Question: In the each cell in a column I have this information in the cells:
A1 values:
'Depth=standard;Size=1 section;Doors=hinged solid;Interior configuration=shelves;Compressor HP=1/2 HP;Interior finish=stainless steel;Exterior finish=stainless steel;Refrigeration=top mount self-contained'
A2 values:
'Top openings= 6 pan;Size=1 section;Compressor HP=1/6 HP;Style=drawers;Exterior finish=stainless steel;Interior finish=stainless steel;Refrigeration=rear mounted'
A3,A4,A5 etc all follow similar formats
I need some method of abstracting out the following information into its own cells:

I need each semicolon separated value to be checked if there is a column name for it already, if not, make a new column and put all corresponding values where they need to be
I thought about using text->columns and then using index/match but I haven't been able to get my match criteria to work correctly. Was going to do this for each unique column. Or do I need to use VBA?
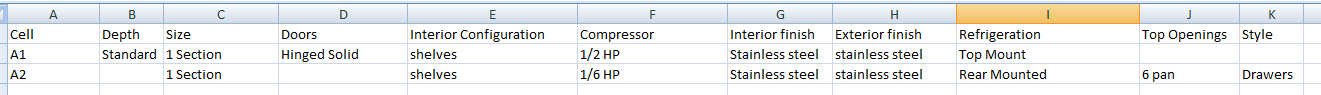
Answer: My solution below works as intended but the data wasn't as formatted as I originally thought.
'''
Option Explicit
Private Sub Auto_Open()
MsgBox ("Welcome to the delimiter file set.")
End Sub
'What this program does:
'http://i.imgur.com/7MVuZLt.png
Sub DelimitFilter()
Dim curSpec As String
Dim curSpecArray() As String
Dim i As Integer, IntColCounter As Integer, iCounter As Integer, argCounter As Integer
Dim WrdString0 As String, WrdString1 As String
Dim dblColNo As Double, dblRowNo As Double
Worksheets(1).Activate
'Reference to cell values that always have data associated to them
Range("W2").Activate
'checks for number of arguments to iterate through later
Do
If ActiveCell.Value = "" Then Exit Do
ActiveCell.Offset(1, 0).Activate
argCounter = argCounter + 1
Loop
'Check # of arguments
Debug.Print (argCounter)
'Values to delimit
Range("X2").Activate
IntColCounter = 1
'Loop each row argument
For iCounter = 0 To argCounter
'Set var to activecell name
dblColNo = ActiveCell.Column
dblRowNo = ActiveCell.Row
'Grab input at active cell
curSpecArray() = Split(ActiveCell.Value, ";")
'Ignore empty rows
If Not IsEmpty(curSpecArray) Then
'Iterate every delimited active cell value at that row
For i = LBound(curSpecArray) To UBound(curSpecArray)
'Checks for unique attribute name, if none exists, make one
WrdString0 = Split(curSpecArray(i), "=")(0)
'a large range X1:ZZ1 is used as there are many unique column names
If IsError(Application.Match(WrdString0, Range("X1:ZZ1"), 0)) Then 'if NOT checks if value exists
Cells(1, dblColNo + IntColCounter).Value = WrdString0
IntColCounter = IntColCounter + 1
End If
'Output attribute value to matching row and column
WrdString1 = Trim(Split(curSpecArray(i), "=")(1))
Debug.Print (WrdString1)
Cells(dblRowNo, -1 + dblColNo + Application.Match(WrdString0, Range("X1:ZZ1"), 0)).Value = WrdString1
Next i
End If
'Iterate Next row value
ActiveCell.Offset(1, 0).Activate
Next iCounter
End Sub
'''